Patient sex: M
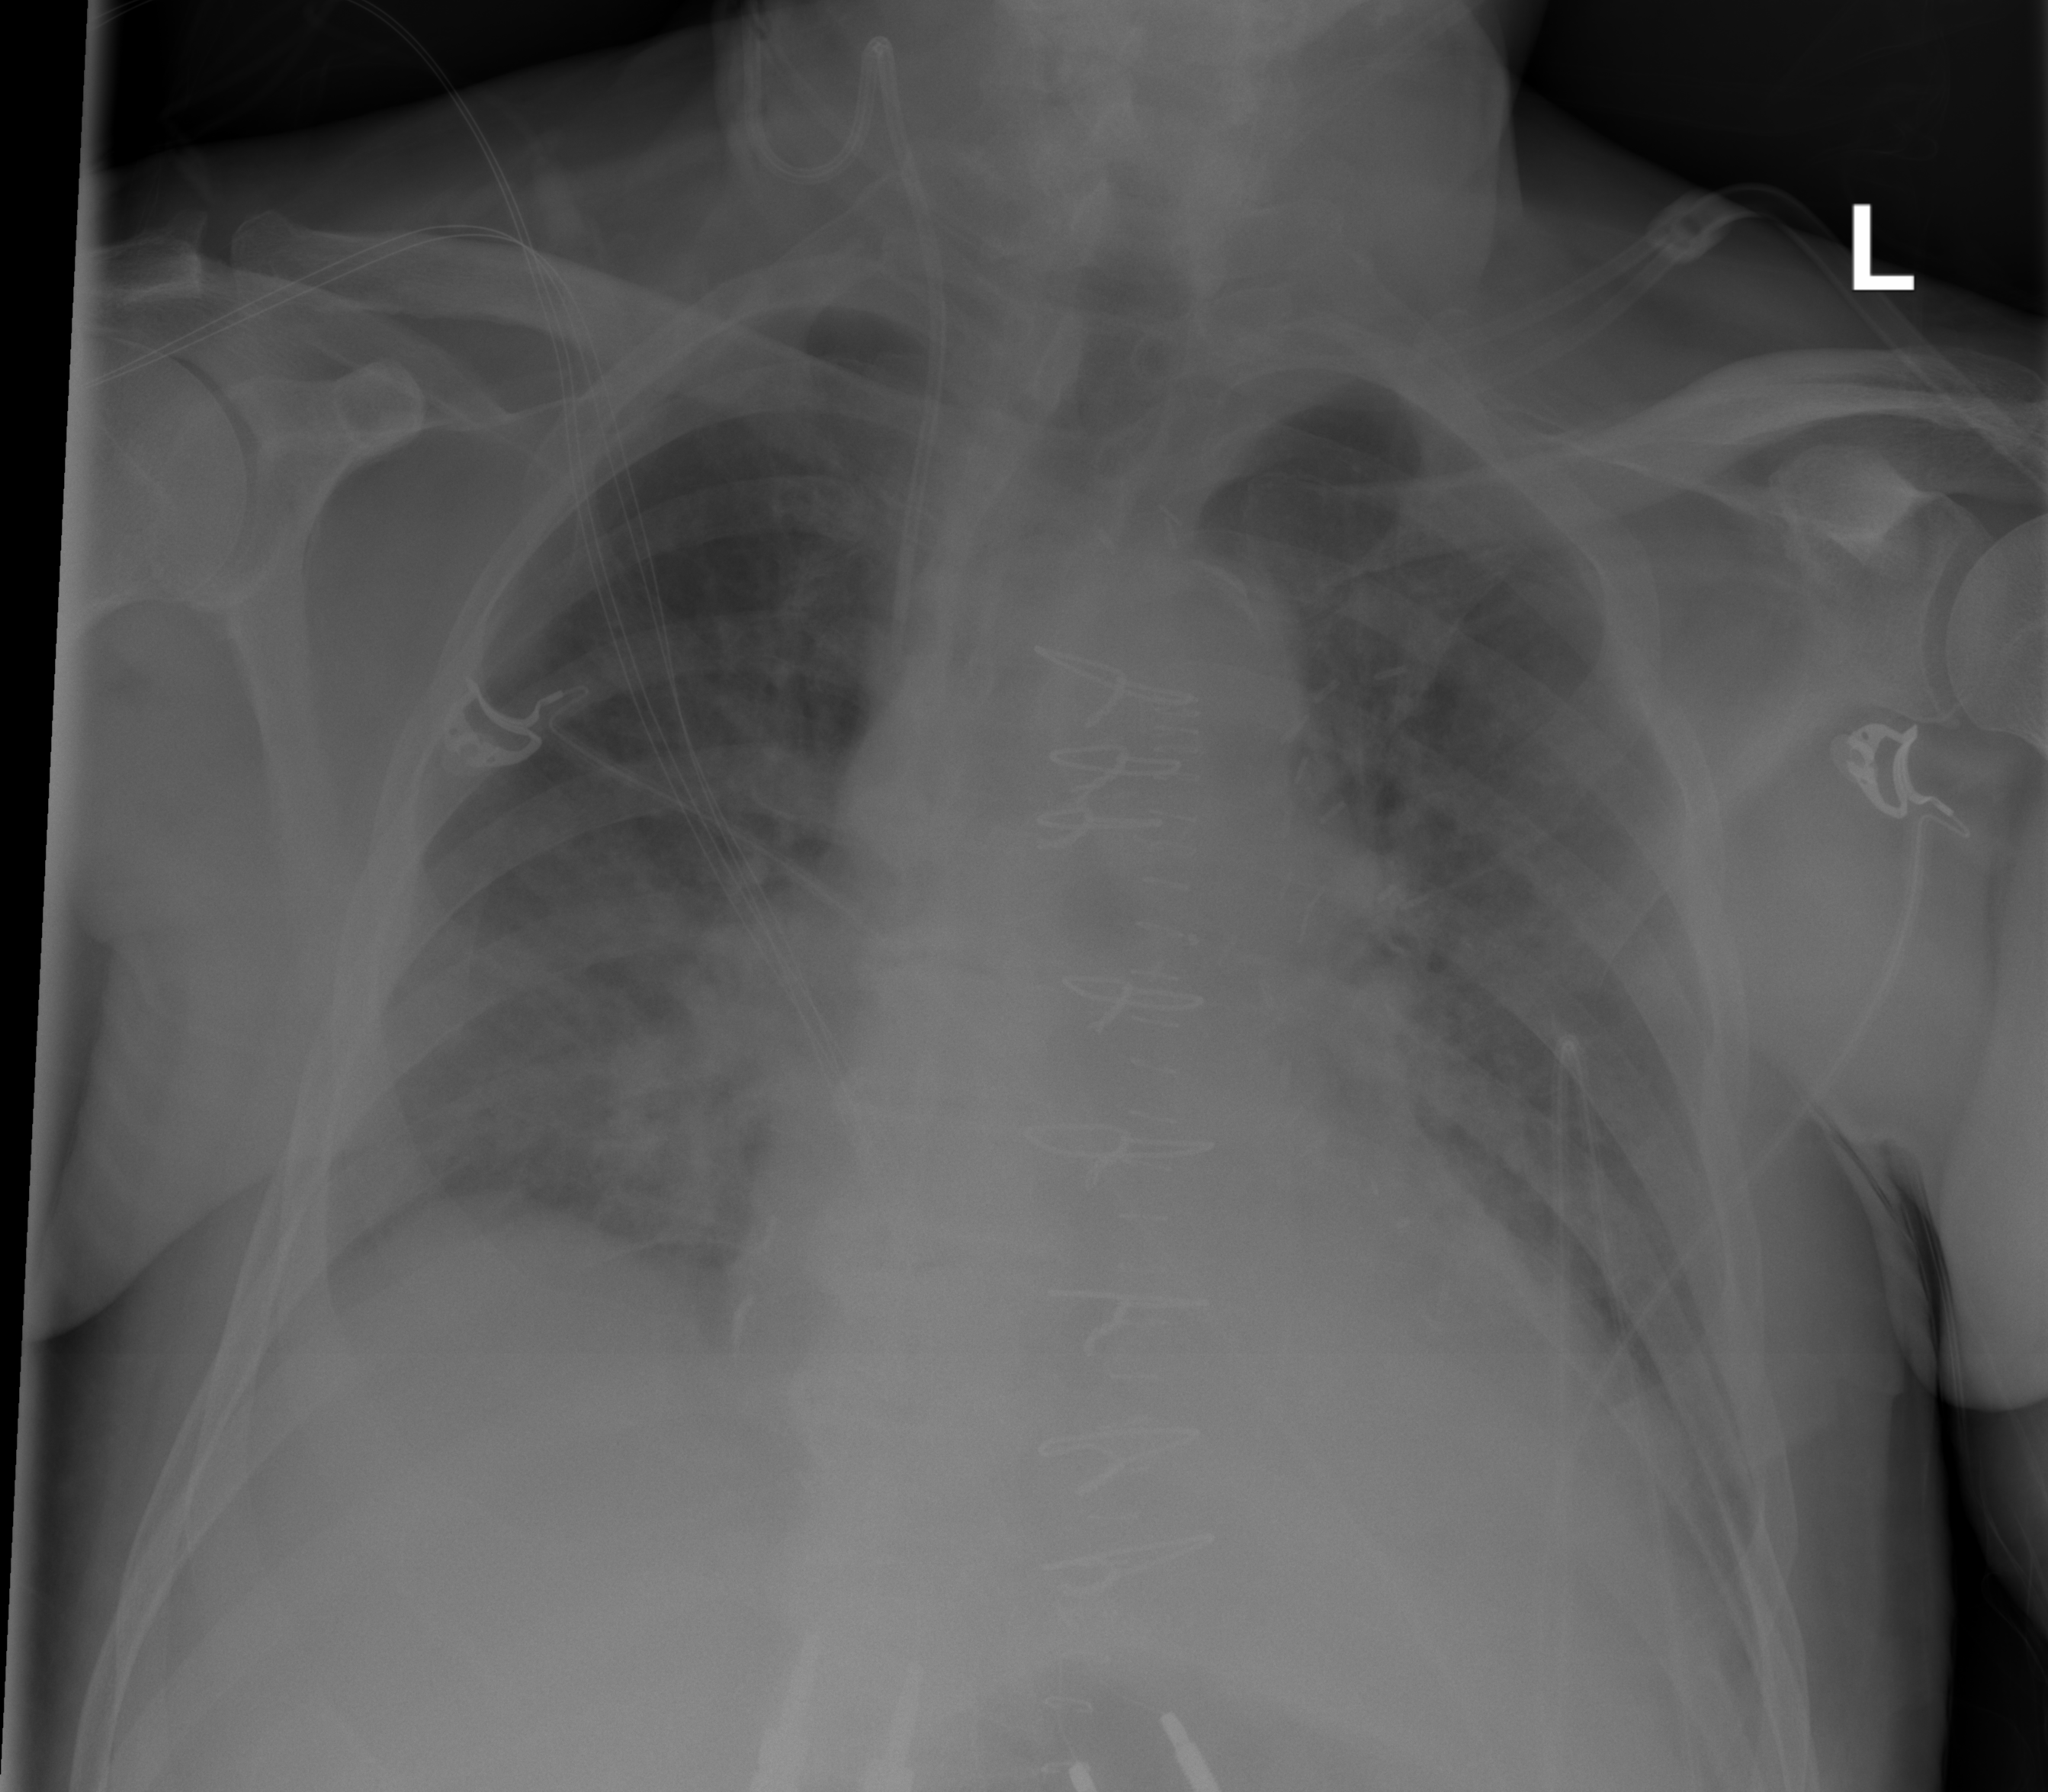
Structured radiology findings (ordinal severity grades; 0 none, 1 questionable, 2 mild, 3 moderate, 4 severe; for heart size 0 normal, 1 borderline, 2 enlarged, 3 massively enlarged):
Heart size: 2
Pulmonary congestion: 2
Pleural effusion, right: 0
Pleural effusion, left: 2
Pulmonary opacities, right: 0
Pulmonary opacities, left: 0
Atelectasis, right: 2
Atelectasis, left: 2